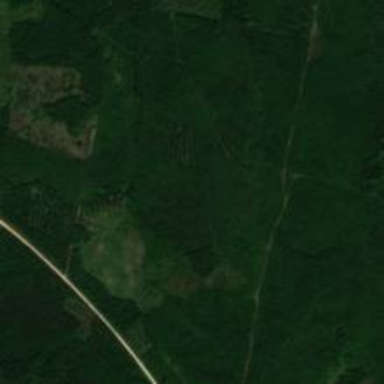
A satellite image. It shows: Clearcut man-made area surrounded by scrub vegetation.